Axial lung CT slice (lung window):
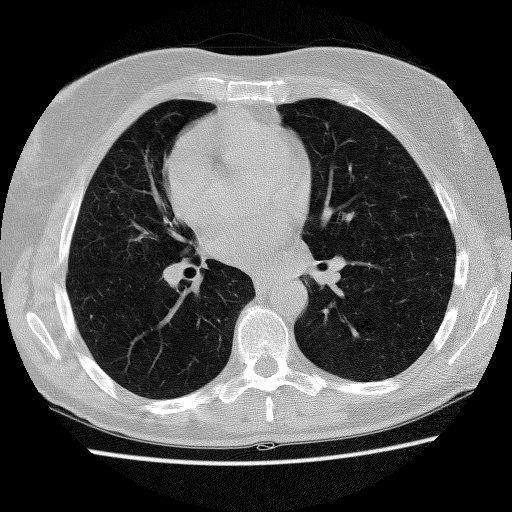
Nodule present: no